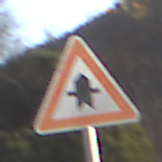
Verkehrszeichen: Vorfahrt
Umgebung: Outdoor, Nature
Tageszeit: SunriseSunset
Wetter: Clear
Licht: Natural
Jahreszeit: NotSpecified
Kontrast: HighContrast